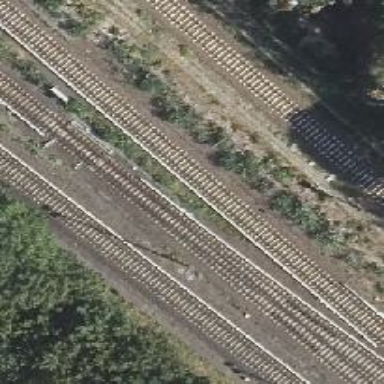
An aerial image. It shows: Light rail railway line with electrified rails.